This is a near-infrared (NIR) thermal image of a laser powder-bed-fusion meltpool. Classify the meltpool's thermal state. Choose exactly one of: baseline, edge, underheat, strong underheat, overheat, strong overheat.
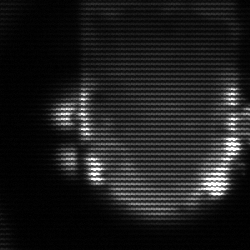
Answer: baseline